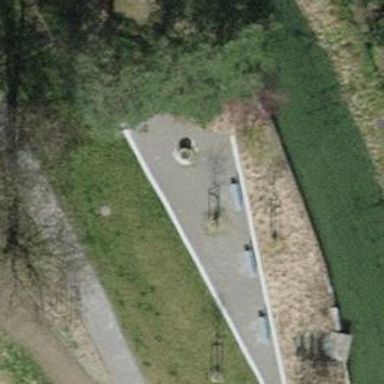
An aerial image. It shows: Brown bench.